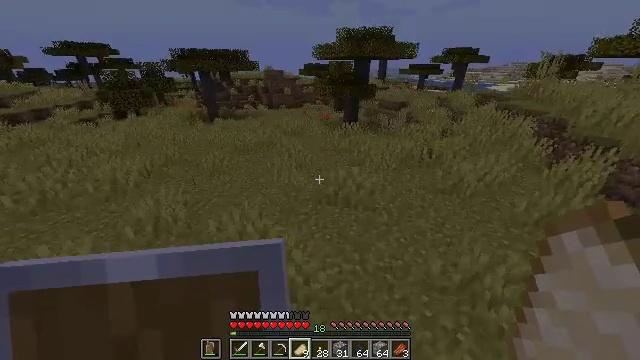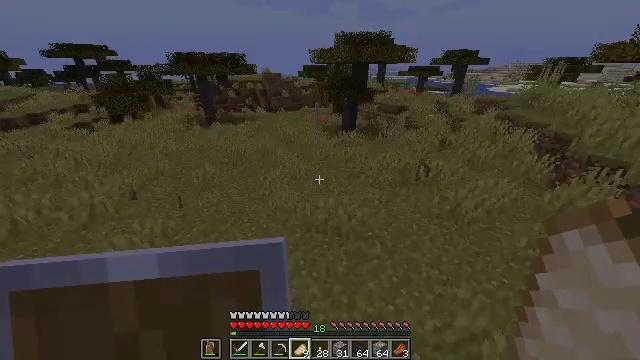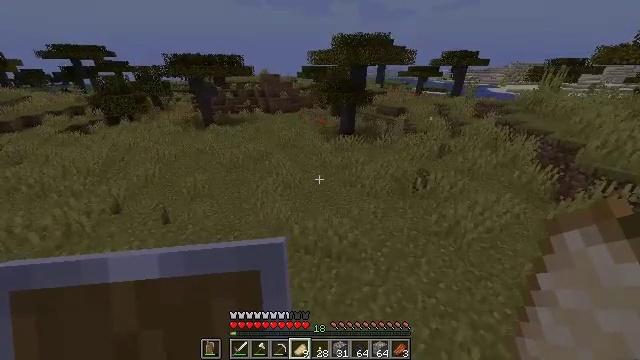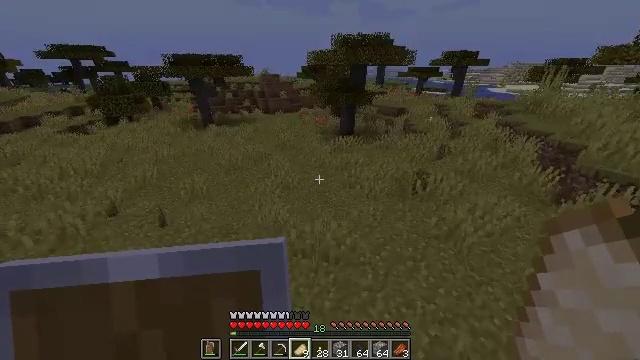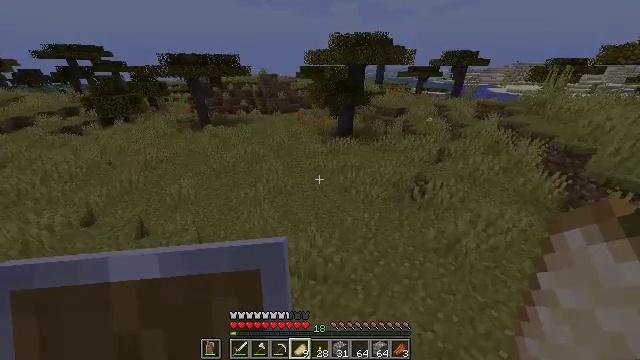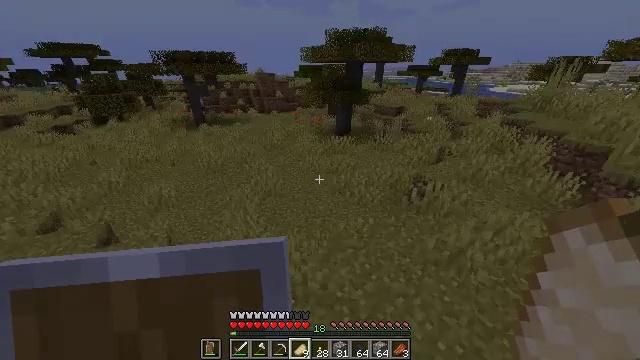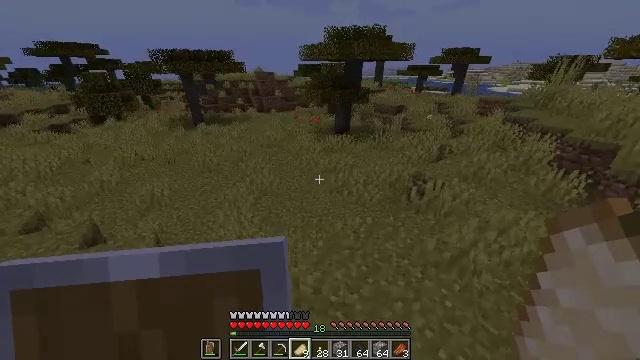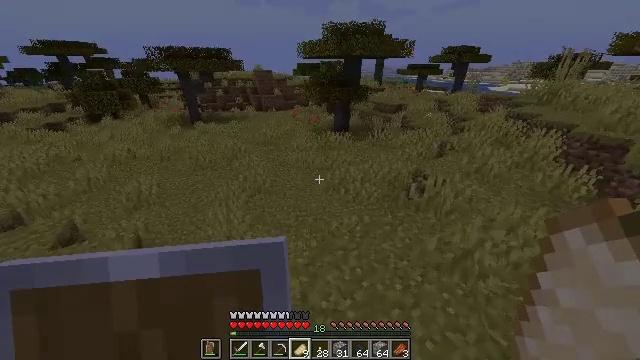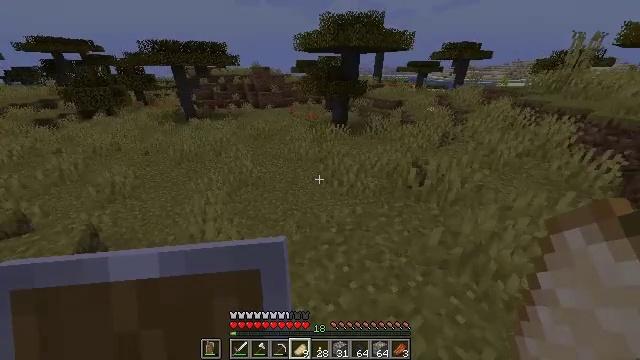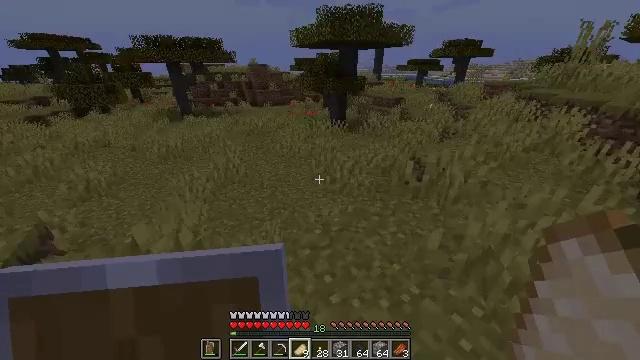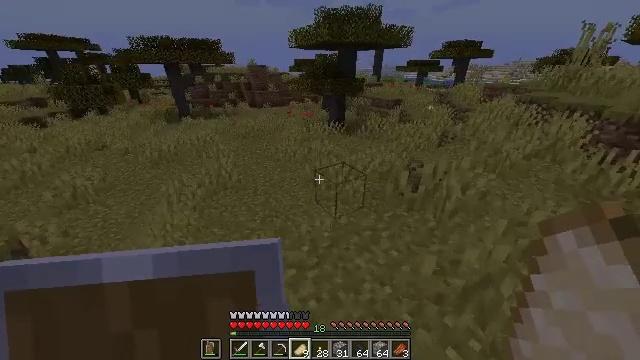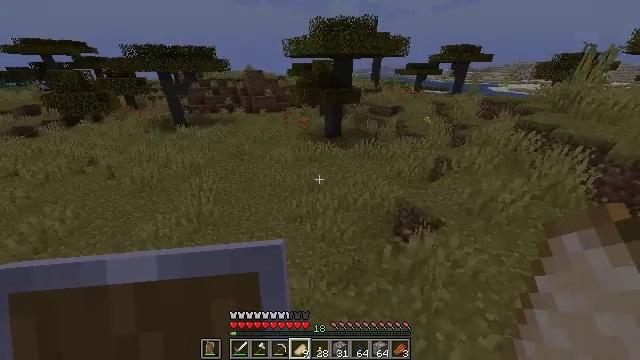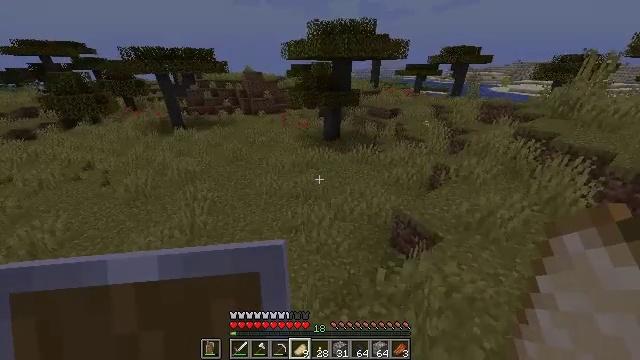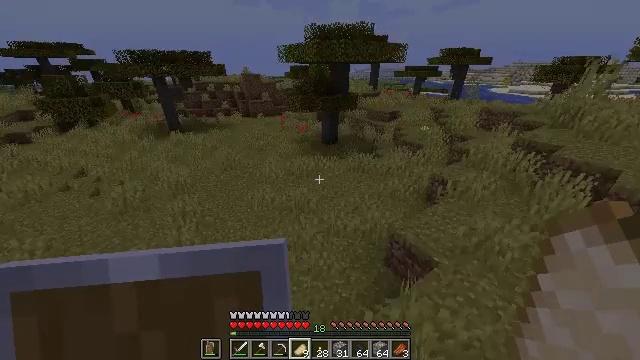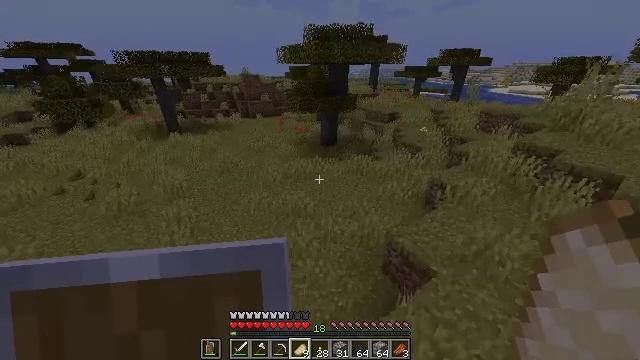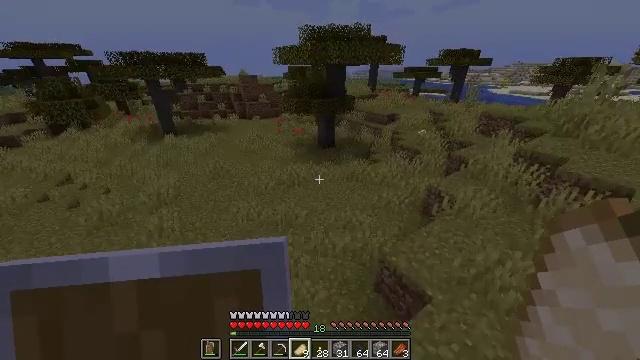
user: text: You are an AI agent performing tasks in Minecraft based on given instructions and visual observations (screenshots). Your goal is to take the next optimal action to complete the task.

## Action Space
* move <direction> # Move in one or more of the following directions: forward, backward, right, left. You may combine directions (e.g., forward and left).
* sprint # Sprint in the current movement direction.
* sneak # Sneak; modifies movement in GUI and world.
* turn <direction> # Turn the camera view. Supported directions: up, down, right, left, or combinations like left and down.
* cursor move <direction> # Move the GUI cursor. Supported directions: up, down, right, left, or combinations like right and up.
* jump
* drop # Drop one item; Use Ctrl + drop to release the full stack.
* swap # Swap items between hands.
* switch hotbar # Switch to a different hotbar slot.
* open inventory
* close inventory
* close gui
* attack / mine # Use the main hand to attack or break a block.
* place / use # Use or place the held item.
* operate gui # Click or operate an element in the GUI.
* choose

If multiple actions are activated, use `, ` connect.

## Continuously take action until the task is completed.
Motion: motion action
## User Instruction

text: Drop an apple.
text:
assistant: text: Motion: move forward and move right, jump
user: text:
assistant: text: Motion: move forward and move right, jump
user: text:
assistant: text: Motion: move forward and move right, jump
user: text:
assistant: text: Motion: move forward and move right, jump
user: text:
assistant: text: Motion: move forward and move right, jump
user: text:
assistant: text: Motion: move forward and move right, jump
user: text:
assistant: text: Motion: move forward and move right, jump
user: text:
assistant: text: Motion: move forward and move right, jump
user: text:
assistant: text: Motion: move forward and move right, jump
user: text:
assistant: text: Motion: move forward and move right, jump
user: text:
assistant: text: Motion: move forward and move right, jump
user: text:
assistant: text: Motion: move forward and move right, jump
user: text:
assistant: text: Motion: move forward and move right, jump
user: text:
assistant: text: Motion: move forward and move right, jump
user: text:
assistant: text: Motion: move forward and move right, jump
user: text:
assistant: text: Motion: move forward and move right, jump
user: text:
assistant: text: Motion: move forward and move right, jump
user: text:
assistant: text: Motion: move forward and move right, jump
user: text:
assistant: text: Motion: move forward and move right, jump
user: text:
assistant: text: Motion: move forward and move right, jump
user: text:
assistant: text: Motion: move forward and move right, jump
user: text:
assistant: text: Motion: move forward and move right, jump
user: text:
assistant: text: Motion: move forward and move right, jump
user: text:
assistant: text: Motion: move forward and move right, jump
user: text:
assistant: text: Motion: move forward and move right, jump
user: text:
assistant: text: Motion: move forward and move right, jump
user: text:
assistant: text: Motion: move forward and move right, jump
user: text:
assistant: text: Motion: move forward and move right, jump
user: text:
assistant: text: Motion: move forward and move right, jump
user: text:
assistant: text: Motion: move forward and move right, jump